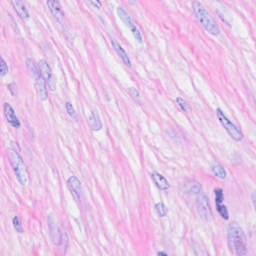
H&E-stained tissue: Breast